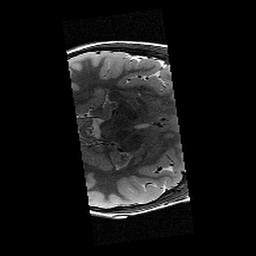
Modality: T2w
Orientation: axial
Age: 10
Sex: male
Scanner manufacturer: siemens
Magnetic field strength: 3 T
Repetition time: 9.23 s
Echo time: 0.067 s